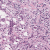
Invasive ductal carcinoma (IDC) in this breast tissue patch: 1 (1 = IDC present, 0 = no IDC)